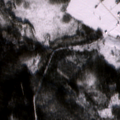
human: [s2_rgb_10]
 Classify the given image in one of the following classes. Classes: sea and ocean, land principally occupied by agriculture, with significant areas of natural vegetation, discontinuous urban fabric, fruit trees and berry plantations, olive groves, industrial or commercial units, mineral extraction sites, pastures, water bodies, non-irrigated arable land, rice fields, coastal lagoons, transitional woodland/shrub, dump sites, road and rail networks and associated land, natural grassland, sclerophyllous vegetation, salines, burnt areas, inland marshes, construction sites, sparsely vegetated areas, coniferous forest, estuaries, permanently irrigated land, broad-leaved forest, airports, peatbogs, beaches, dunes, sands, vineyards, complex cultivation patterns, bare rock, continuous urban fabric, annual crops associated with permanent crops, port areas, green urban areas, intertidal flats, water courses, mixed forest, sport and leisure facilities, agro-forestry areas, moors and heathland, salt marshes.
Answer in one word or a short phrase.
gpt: land principally occupied by agriculture, with significant areas of natural vegetation, coniferous forest, mixed forest, transitional woodland/shrub